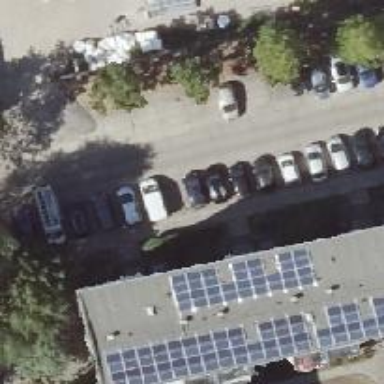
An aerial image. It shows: Street side parking area.